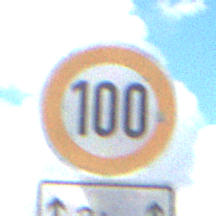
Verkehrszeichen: Geschwindigkeit100
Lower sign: LaengeEinerStrecke2
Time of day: Midday
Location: Outdoor (Nature)
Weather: PartlyCloudy
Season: NotSpecified
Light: Natural